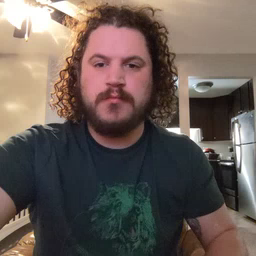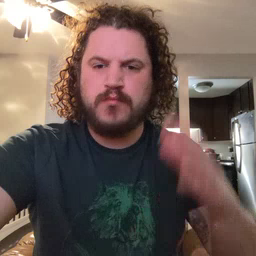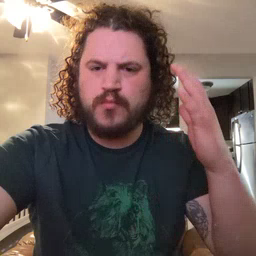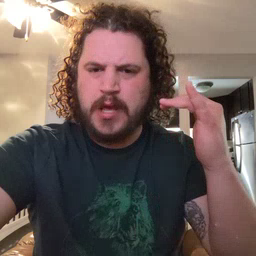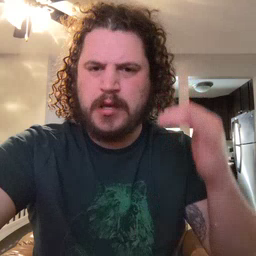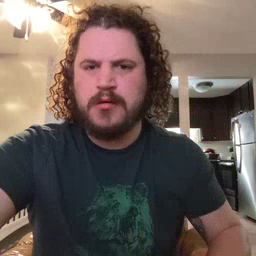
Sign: why